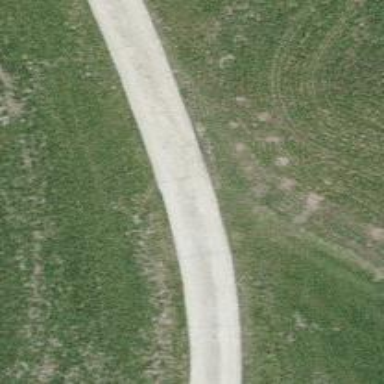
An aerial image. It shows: Concrete service road.